Question: I know that this question is a duplicate, but i can't find a matching answer for my problem. I am using boostrap 3.2.0 and I have this modal:
'''
<div class="modal fade popup" id="popupSelect">
<div class="modal-header">
<a class="close" data-dismiss="modal">&times;</a>
<h4 class="modal-title">Select meal</h4>
</div>
<div class="modal-body-select">
<div class="form-group">
<label for="select" class="col-lg-2 control-label">Category</label>
<div class="col-lg-10">
<select name="selectCategory" class="form-control selectCategory"
id="selectCategory">
<option value="0">Select category</option>
<c:forEach items="${categories}" var="category">
<option value="${category.text}">${category.value}</option>
</c:forEach>
</select>
</div>
</div>
<br>
<div class="form-group">
<label for="select" class="col-lg-2 control-label">Meal</label>
<div class="col-lg-10">
<select name="selectMeal" class="form-control idMeal" id="selectMeal">
<option value="0">Select meal</option>
</select>
</div>
</div>
<input type="hidden" value="-1" id="hSelectIndex"/>
</div>
<div class="modal-footer">
<a href="" class="btn btn-warning buttons" data-dismiss="modal">Close</a>
<input type="button" class="btn btn-warning buttons btnSaveChanges"
value="Save Changes" />
</div>
</div>
'''
First time when the modal is loaded the content is correct. After closing the modal, every time the loaded content is the one selected first time.
I tried to remove the data content using:
'''
function removeModalContent(){
$('#popupSelect').on('hidden', function () {
$(this).removeData();
});
}
'''
But it is not working! What i am doing wrong?
 Every time the select button is pressed the modal is loaded. And i need to clear the content every time the modal is "hidden".
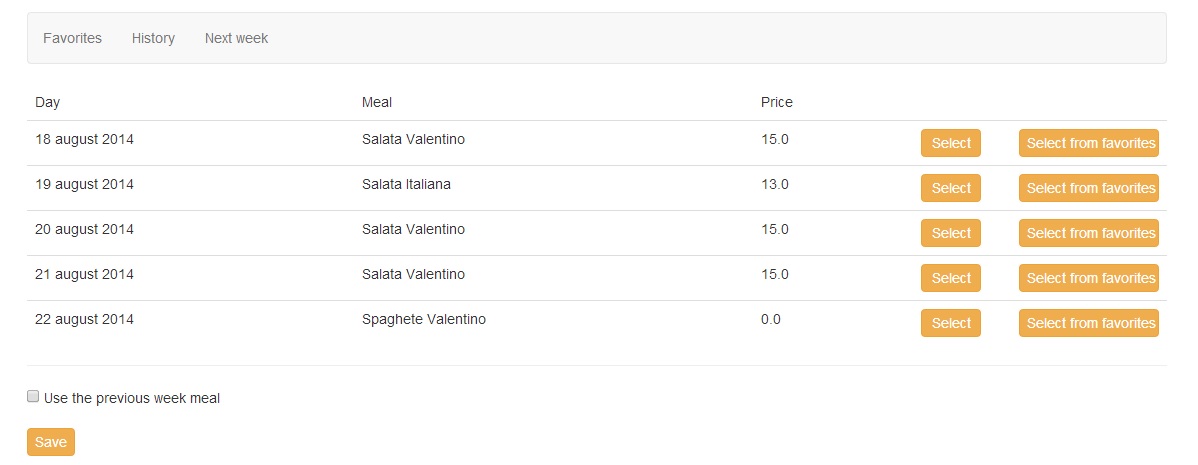
Answer: When I work with modals I always prefer to clear any user interaction before poping it up. This is how I do it:
1) Subscribe to button click event in order to show the modal window:
'''
$("#btnSearchCustomer").click(function () {
searchCustomers($(this));
});
'''
2) The function searchCustomers shows the pop-up window.
'''
function searchCustomers(btn) {
btn.attr("disabled", "disabled"); // disables the button to avoid loading data more than once
clearSearchForm(); // clears any user input
// checks if the modal has all the data loaded (to avoid loading on start)
if (!searchForIsLoaded) {
loadSearchForm(); // loads any necessary data from the DB using AJAX
searchForIsLoaded = true;
}
$('#mdlSearchForm').modal('show'); // shows the modal window
btn.removeAttr("disabled"); // enables the button again
}
'''
You need to implement the function clearSearchForm for cleaning any field the user has modified.
3) Subscribe to OK button on modal window and do something with user input
4) Hide modal form
I hope it helps